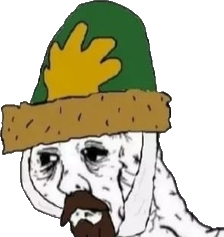
Label: 5_Yes_Honey